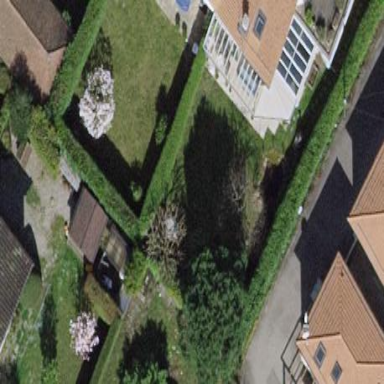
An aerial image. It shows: Garden enclosed by fence.